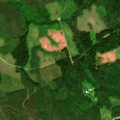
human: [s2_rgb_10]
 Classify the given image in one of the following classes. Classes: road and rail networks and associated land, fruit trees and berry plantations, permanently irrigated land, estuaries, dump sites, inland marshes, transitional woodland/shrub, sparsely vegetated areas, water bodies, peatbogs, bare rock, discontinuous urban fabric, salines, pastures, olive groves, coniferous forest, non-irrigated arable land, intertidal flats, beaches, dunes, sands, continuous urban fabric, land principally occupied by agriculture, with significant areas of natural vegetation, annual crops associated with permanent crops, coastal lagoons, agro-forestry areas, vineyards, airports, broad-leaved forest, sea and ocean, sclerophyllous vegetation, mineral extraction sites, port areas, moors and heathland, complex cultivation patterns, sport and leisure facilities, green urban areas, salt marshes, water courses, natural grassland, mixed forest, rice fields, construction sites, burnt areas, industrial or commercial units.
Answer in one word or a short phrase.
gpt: coniferous forest, mixed forest, transitional woodland/shrub